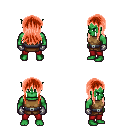
a pixel art fantasy rpg character, male body template, orc, green skin, leather chest armor, red pants, red unkempt hairstyle, metal gloves, four views (front, back, left, right), 2x2 character sprite sheet, small pixel art, hard edges, no anti-aliasing